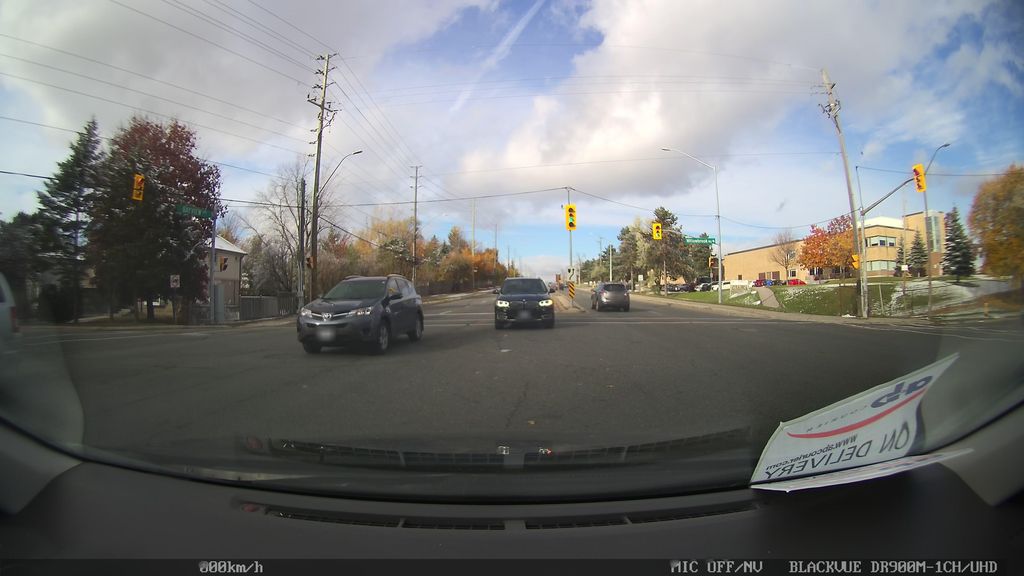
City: toronto